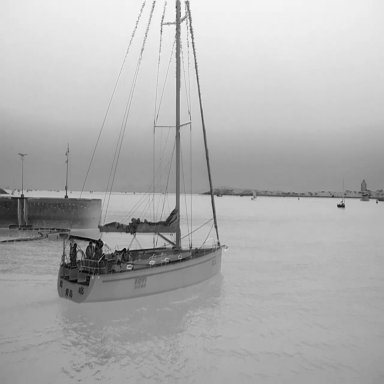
There are five sailboats in the infrared image.